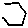
Label: hexagon